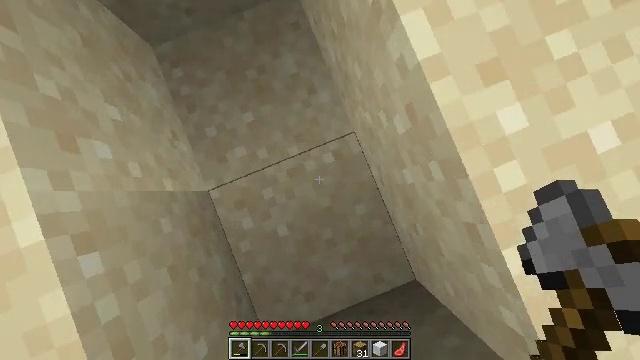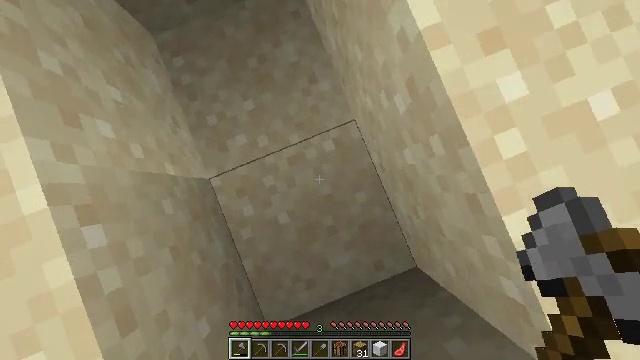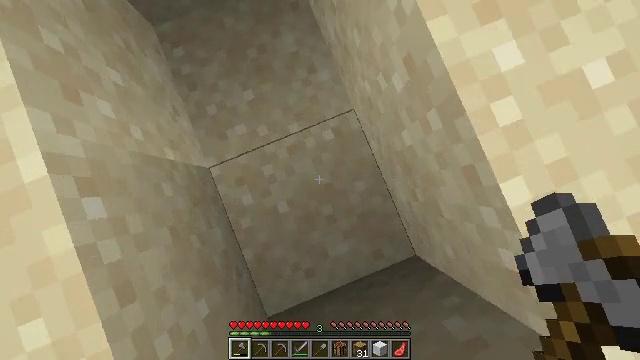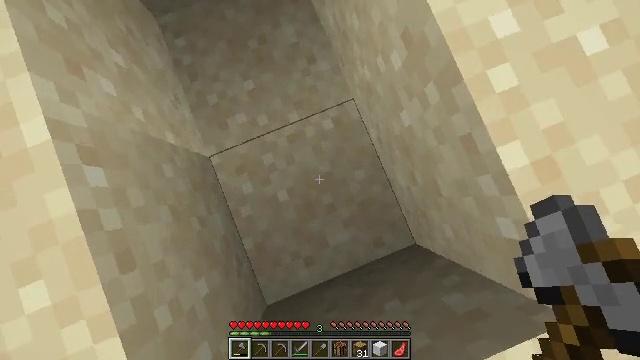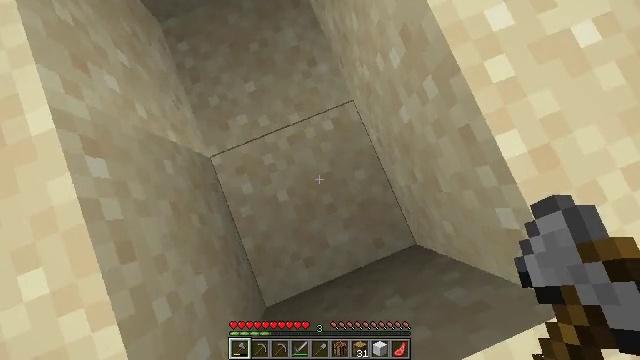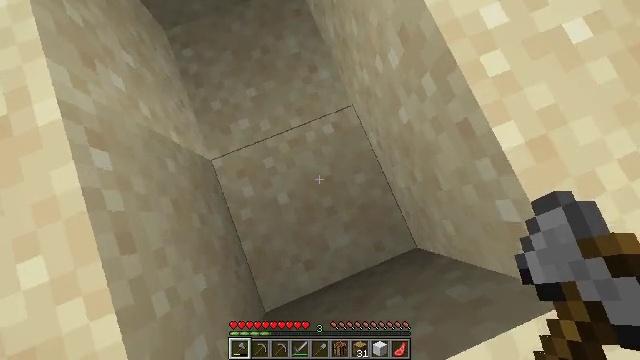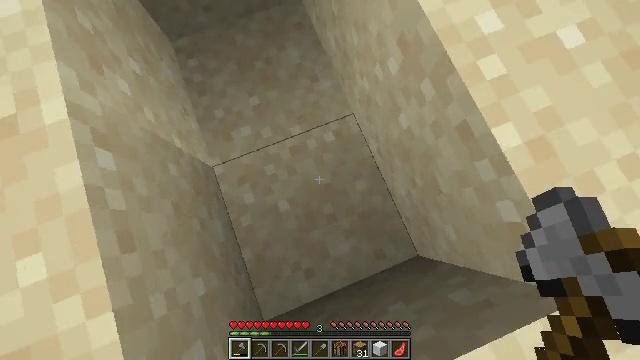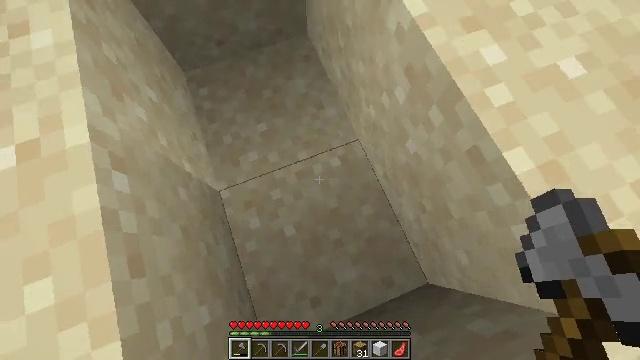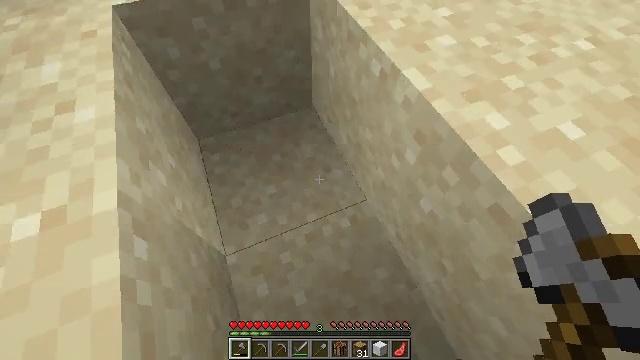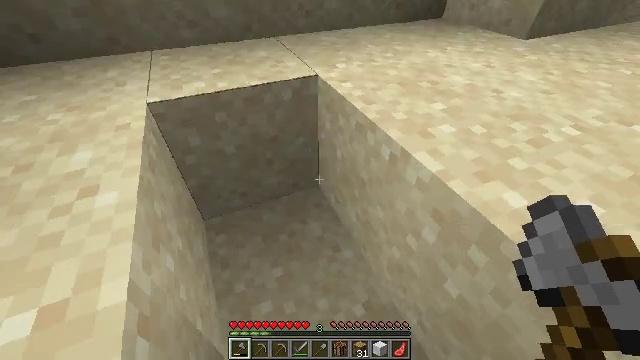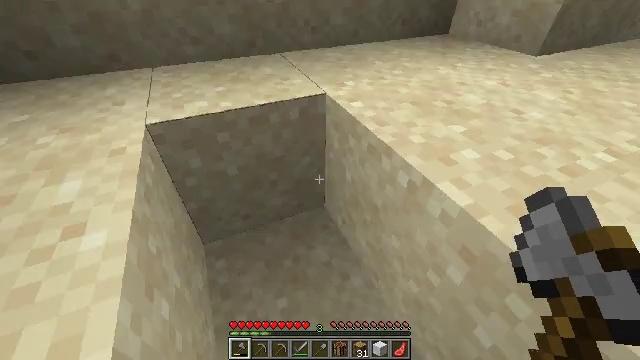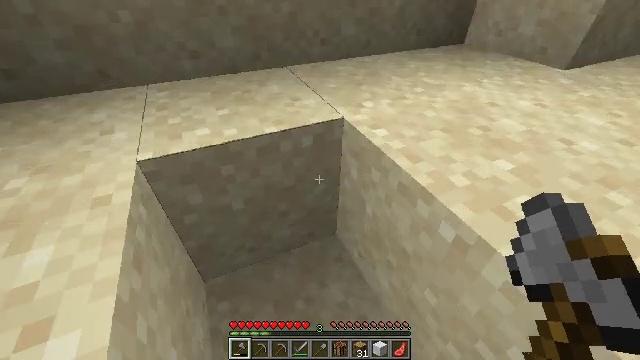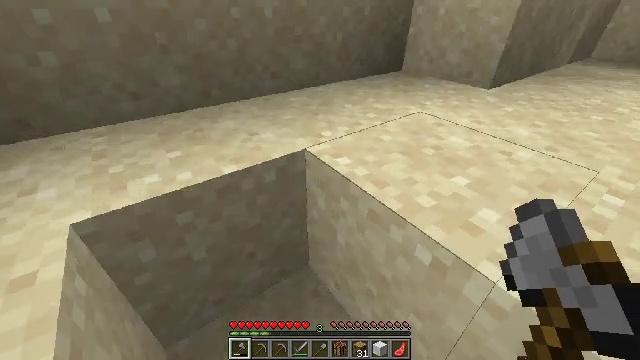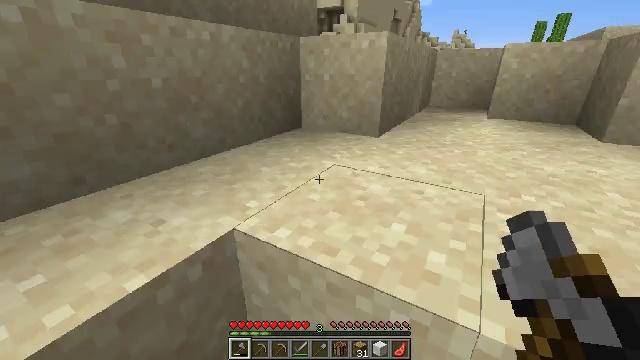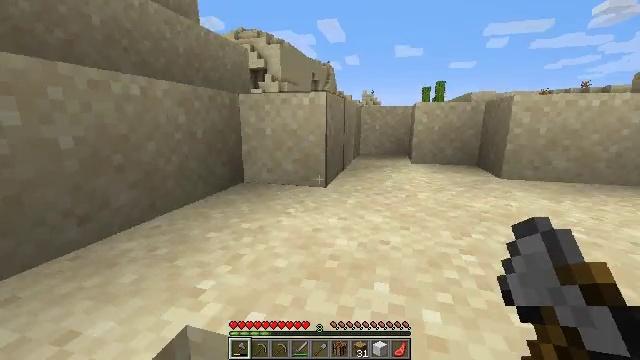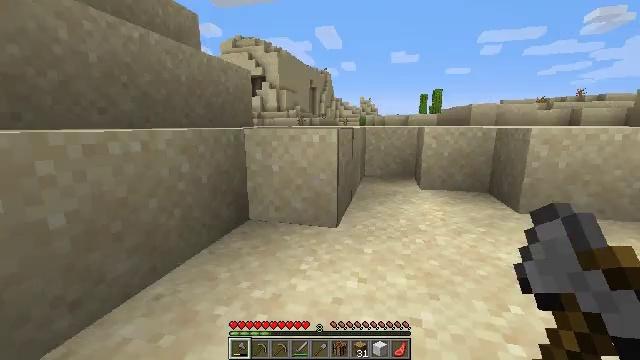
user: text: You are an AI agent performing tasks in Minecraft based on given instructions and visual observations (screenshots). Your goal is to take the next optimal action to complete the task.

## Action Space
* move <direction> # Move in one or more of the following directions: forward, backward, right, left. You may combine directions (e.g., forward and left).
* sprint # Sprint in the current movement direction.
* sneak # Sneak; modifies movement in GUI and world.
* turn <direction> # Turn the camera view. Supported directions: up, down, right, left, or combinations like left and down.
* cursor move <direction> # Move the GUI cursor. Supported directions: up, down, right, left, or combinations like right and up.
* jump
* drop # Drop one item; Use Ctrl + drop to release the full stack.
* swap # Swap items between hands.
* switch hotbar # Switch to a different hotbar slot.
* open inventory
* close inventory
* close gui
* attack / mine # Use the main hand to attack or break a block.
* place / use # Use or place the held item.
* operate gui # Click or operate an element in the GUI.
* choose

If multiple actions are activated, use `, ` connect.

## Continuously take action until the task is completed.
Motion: motion action
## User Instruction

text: Get cactus from the sandy areas.
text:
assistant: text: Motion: move back
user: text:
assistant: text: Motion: move back
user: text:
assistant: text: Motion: no_op
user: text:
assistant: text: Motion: turn up
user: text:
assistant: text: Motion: turn up
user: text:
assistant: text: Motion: turn up
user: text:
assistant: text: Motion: move left, turn up
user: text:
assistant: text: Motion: move left, turn right and up
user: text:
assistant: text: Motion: move forward and move left, turn right and up
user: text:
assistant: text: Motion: move forward and move left, turn up
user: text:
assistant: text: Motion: move forward and move left
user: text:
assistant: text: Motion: move forward and move left, turn right and up
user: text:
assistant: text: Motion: move forward and move left, turn right and up
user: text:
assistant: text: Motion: move forward, turn right and up
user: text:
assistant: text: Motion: move forward, jump
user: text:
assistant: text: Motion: move forward, turn right, jump
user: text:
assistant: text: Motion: move forward, turn right and up, jump
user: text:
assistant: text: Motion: move forward, turn right, jump
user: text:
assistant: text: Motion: move forward
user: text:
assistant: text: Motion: move forward
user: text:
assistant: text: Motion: move forward, turn left and down
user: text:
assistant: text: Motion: move forward, turn left and down
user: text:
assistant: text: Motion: move forward, turn left
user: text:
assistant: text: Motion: move forward, turn left
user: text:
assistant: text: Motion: move forward, turn left, jump
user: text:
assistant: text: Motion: move forward, jump
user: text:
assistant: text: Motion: move forward, jump
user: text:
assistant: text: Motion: move forward
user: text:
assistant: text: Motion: move forward
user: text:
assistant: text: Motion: move forward